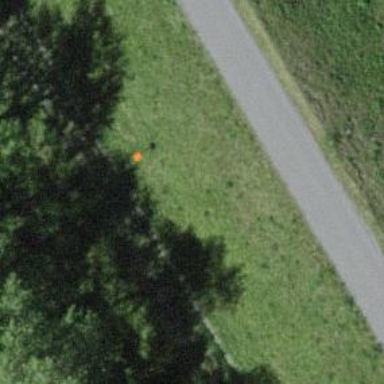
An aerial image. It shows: Aerial marker.